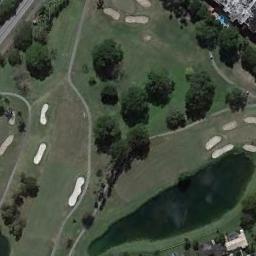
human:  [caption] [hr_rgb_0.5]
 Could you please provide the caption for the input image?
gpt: The golf course has a lake, Some fairways, Roads, Barrier trees and sandpits .

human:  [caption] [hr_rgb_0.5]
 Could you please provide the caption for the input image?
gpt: On the large turf of the golf course On the large green turf of the golf course there are several bunkers and lakes and several paths and many trees and buildings .

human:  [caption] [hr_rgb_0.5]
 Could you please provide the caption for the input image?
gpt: There are five bunkers in this area, Two winding paths and a small river .

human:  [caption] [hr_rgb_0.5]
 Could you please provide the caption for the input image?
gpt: Many trees are near the golf course .

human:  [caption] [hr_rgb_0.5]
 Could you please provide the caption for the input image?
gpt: There are some bunkers and a lake on the golf course .